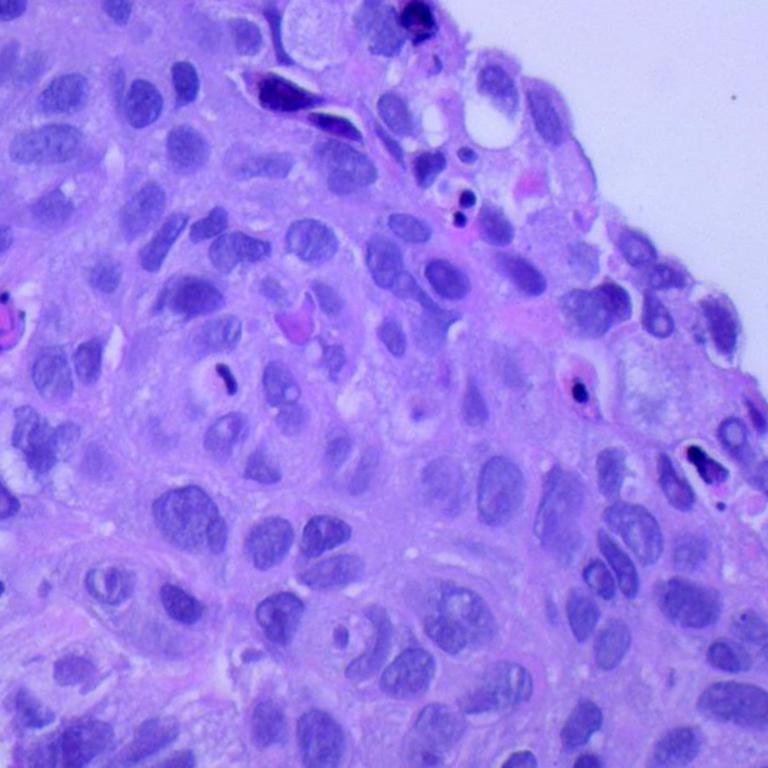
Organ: lung
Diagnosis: squamous carcinomas